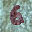
Label: 6